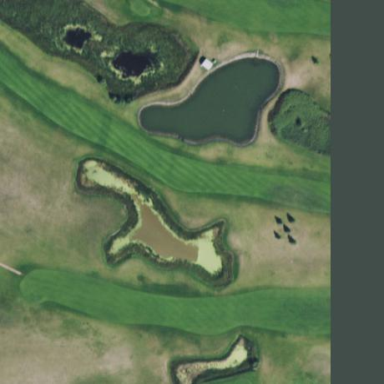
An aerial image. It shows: Area of rough grass used for golf.